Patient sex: M
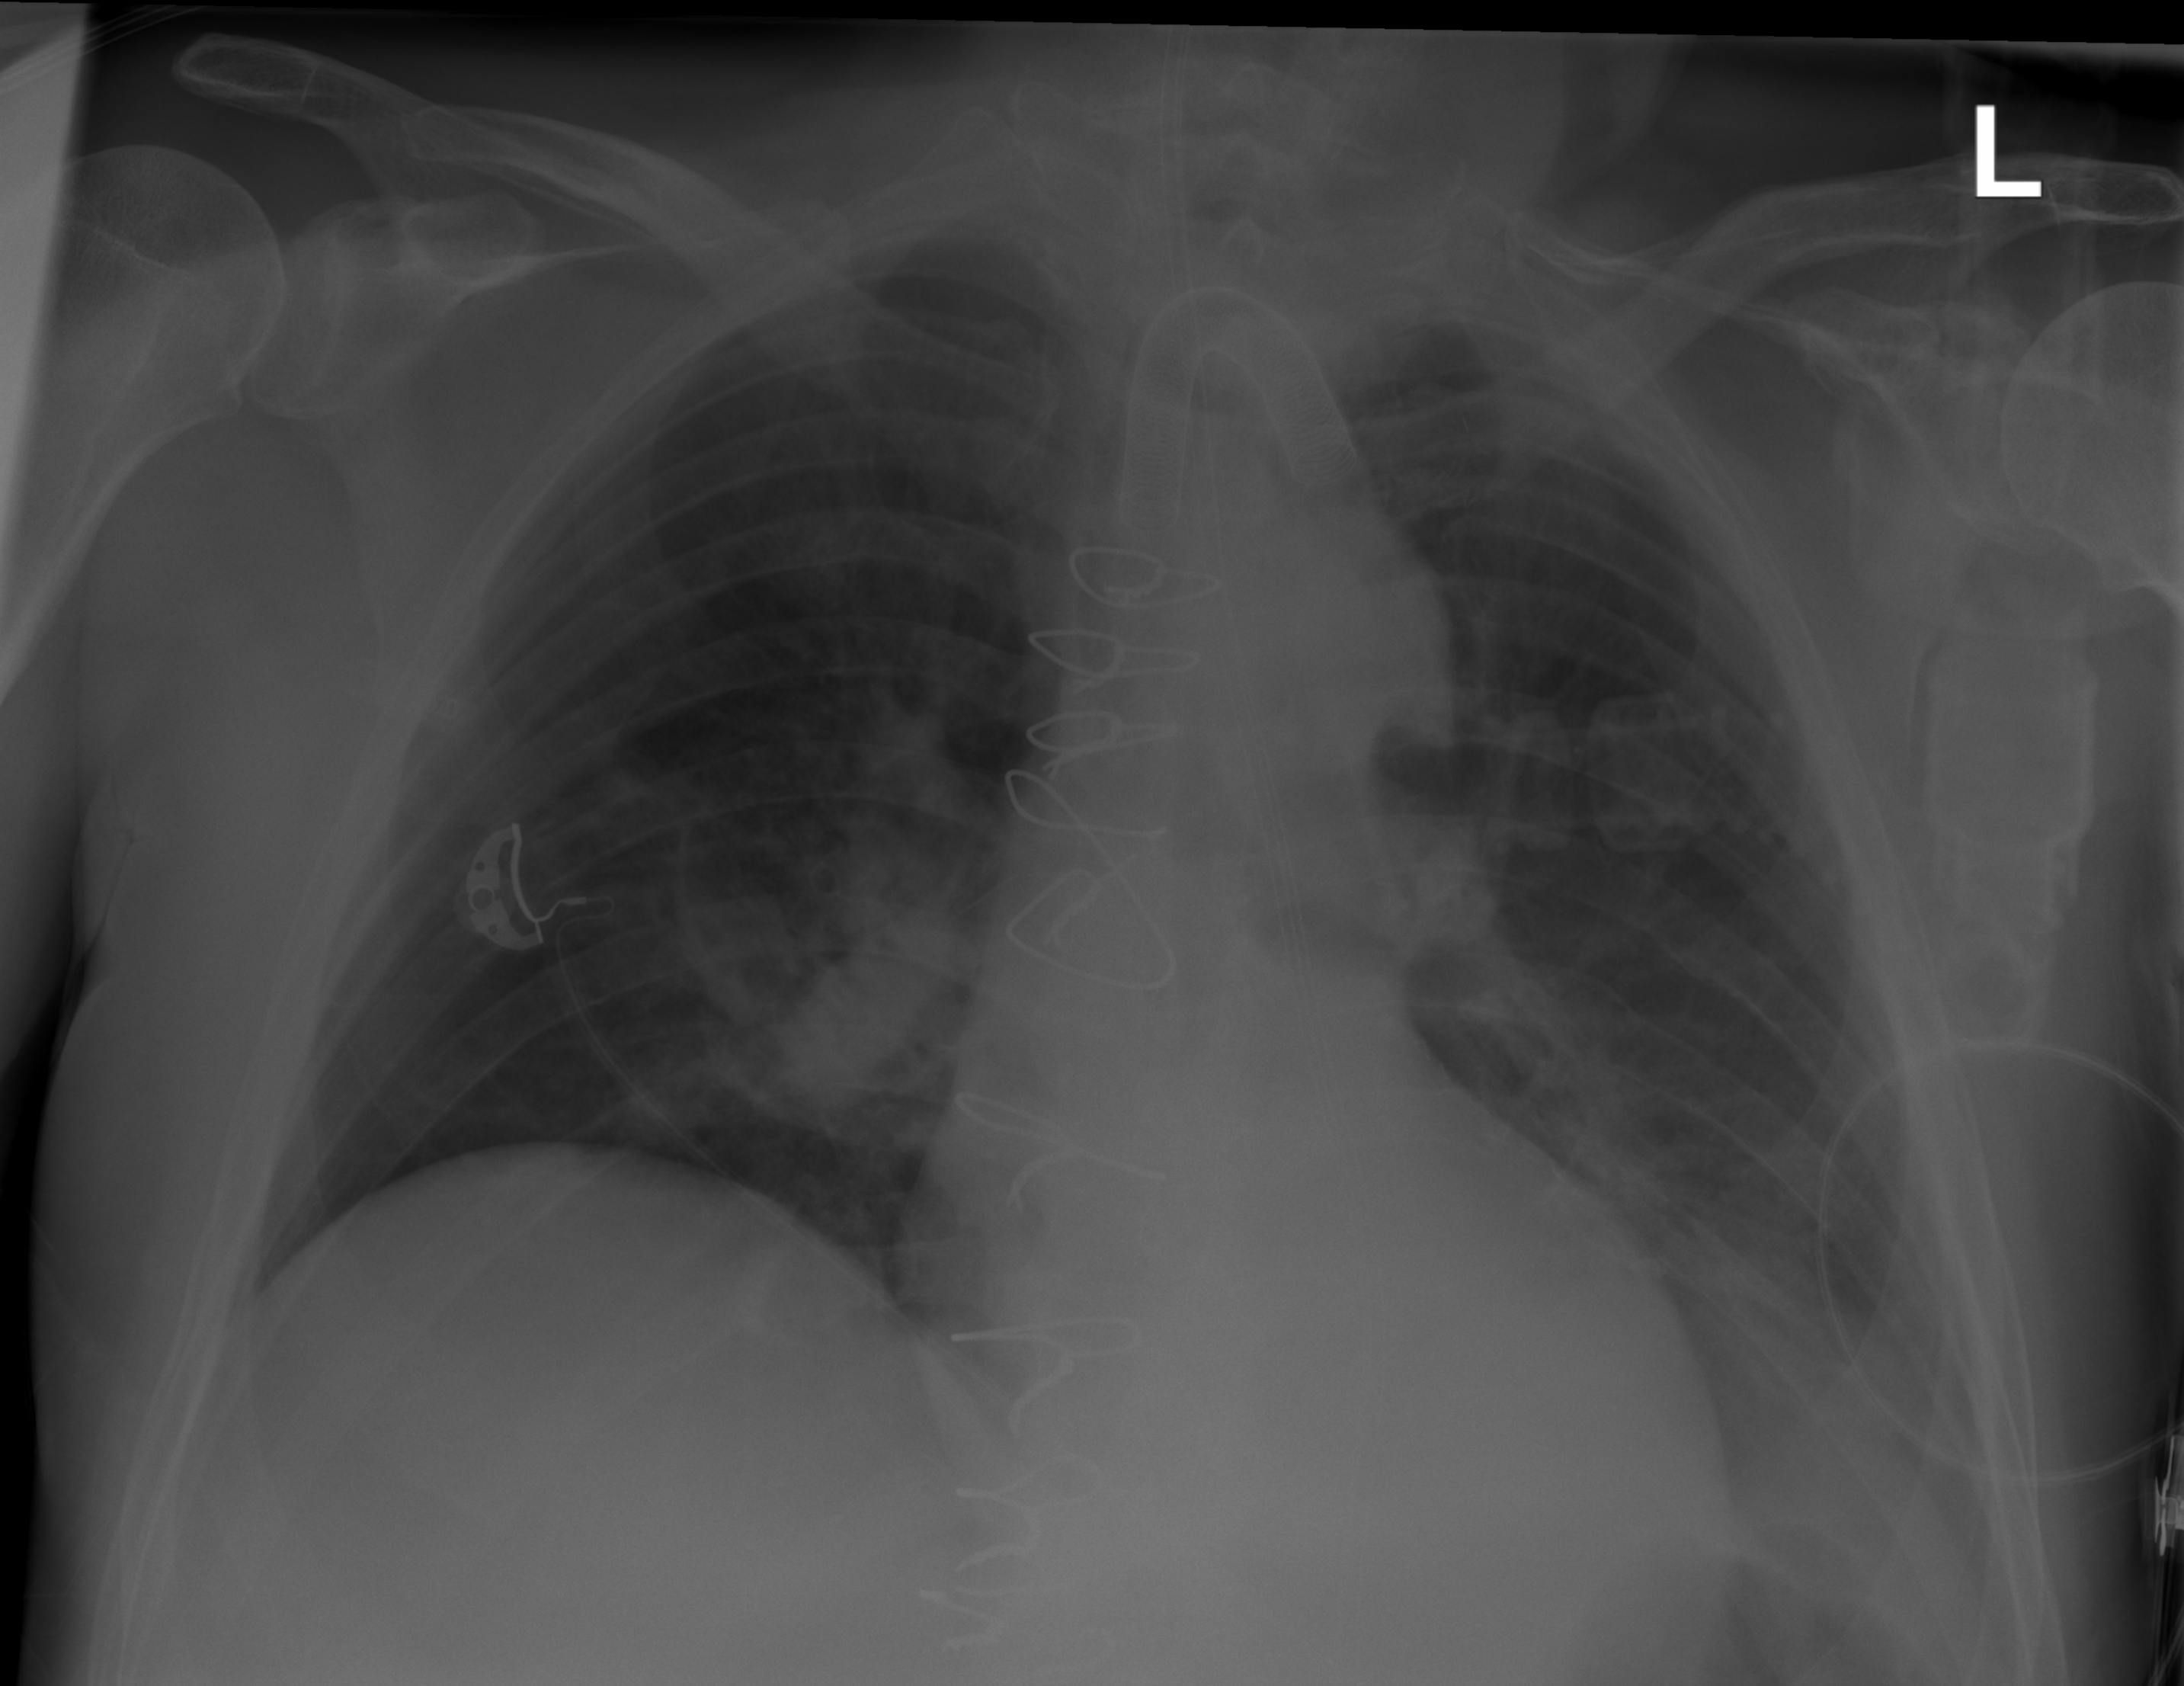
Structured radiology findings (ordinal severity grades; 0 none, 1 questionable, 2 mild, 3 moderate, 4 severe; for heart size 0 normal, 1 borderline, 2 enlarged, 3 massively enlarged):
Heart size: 0
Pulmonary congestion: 2
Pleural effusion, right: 0
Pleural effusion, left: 1
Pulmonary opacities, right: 0
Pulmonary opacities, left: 1
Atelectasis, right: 0
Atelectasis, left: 0